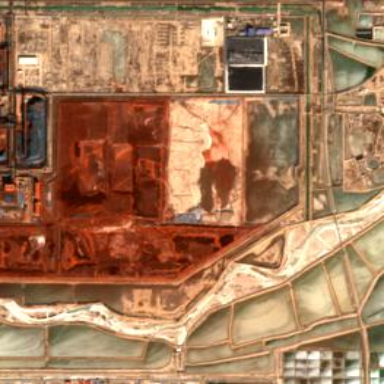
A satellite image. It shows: Landfill area used for storage of red mud.